Interaction volume radius: 5 \u00c5
Interaction volume height: 15 \u00c5
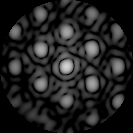
Disorder parameter: 0.2695